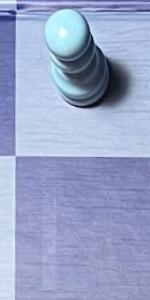
Label: Empty